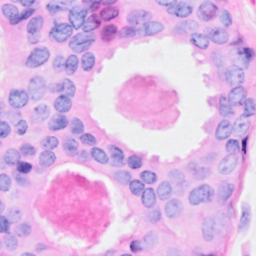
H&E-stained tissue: Breast